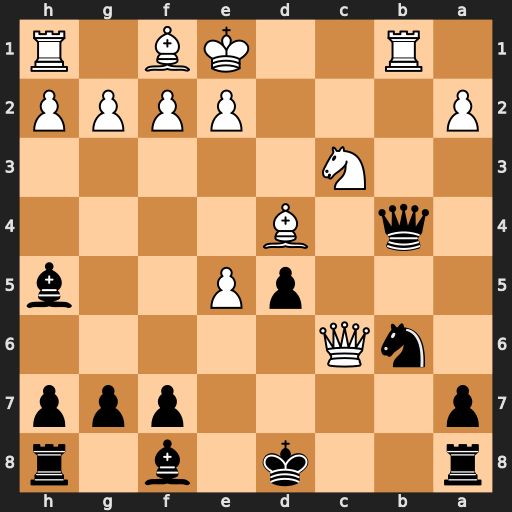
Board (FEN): r2k1b1r/p4ppp/1nQ5/3pP2b/1q1B4/2N5/P3PPPP/1R2KB1R
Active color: b
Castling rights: K
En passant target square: -
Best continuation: Qxd4 e3 Qxe5 Ba6 Rb8